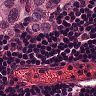
Metastatic tissue present: yes